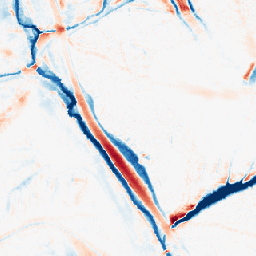
Category: morphological
Decomposition family: morphological_ellipse
Decomposition parameters: operation: average
width: 20
height: 30
Upsampling method: nearest
Upsampling parameters: scale: 8
Upsampling scale: 8